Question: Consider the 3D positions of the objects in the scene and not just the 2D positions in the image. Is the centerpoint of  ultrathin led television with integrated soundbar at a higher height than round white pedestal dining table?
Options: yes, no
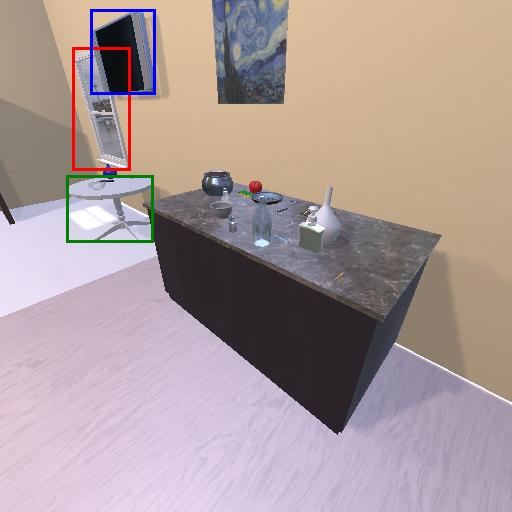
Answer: yes